Question: I do not get what is going on here. I have a progress bar that gets almost complete but does not show it. If I were incrementing by '.10' it would stop at '.9' or so it looked visually and I can figure out how to fix it.
'''
float total = self.forms.count;
float calc = (float)self.progView.progress + (1 / total);
self.progView.progress = calc;
if (self.progView.progress == 1 )
{
sleep(2);
self.progView.hidden = YES;
self.progView.progress = 0;
}
'''
I know it goes into the if statement because it will sleep for 2 seconds like this

hmm I took out the last 2 lines and it does seem to update the last part it must be an issue with a block I have that it is being called from?
Even with this method wrapped in 'dispatch_async(dispatch_get_main_queue()' I still have the problem.
here is my new working code:
'''
if (self.progView.progress == 1 )
{
[NSTimer scheduledTimerWithTimeInterval:.5 target:self selector:@selector(removeProg) userInfo:nil repeats:NO];
}
'''
method
'''
-(void)removeProg
{
self.progView.hidden = YES;
self.progView.progress = 0;
}
'''
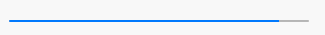
Answer: It all has to do with how drawing works in iOS. It doesn't happen when you ask for it. It happens later! The interface is updated only we come to a "redraw moment". This can only happen after all your code has stopped running. All commands to update the interface are meaningless until then. When the "redraw moment" comes, all the accumulated commands to update the interface are executed. If multiple accumulated commands affect the same feature of the interface, only the last one counts.
So let's examine your code:
'''
self.progView.progress = calc;
if (self.progView.progress == 1 )
{
sleep(2);
self.progView.hidden = YES;
self.progView.progress = 0;
}
'''
Let's say the 'progress' was .9. Now you set the 'progress' to 'calc' and let's say 'calc' is 1. But there is no redraw moment yet so the interface does not change. We still see the thermometer at .9. Your code continues to run, and you set the 'progress' to 0. Now your code ends. there is redraw moment. So the thermometer jumps from .9 to 0 without ever being displayed at 1.
A simple parallel experiment is like this:
'''
myView.backgroundColor = [UIColor greenColor];
sleep(2);
myView.backgroundColor = [UIColor redColor];
'''
You'll never see the view become green, because when the redraw moment comes, the last command was to make it red, so that's what appears.
Technically, when the runtime sends you an event that starts your code running, a CATransaction is begun. When all your code finishes running and the runtime's original event completes, the CATransaction is "committed" and we go into a bunch of cleanup. This includes doing all accumulated drawing plus launching any requested animations.